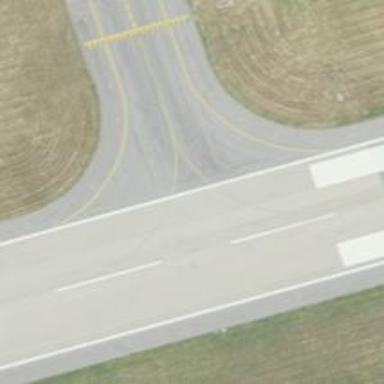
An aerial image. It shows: Asphalt runway at the airport.